Field crop: maize
Growth stage: 2
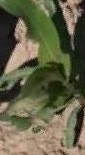
Species: maize